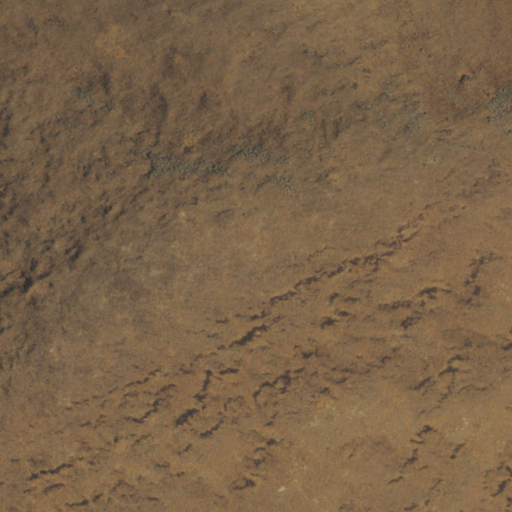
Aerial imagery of mountains in Nevada named Truckee Range containing only grassland